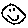
Label: smiley face